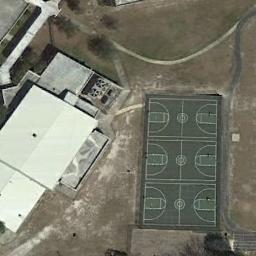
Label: basketball_court